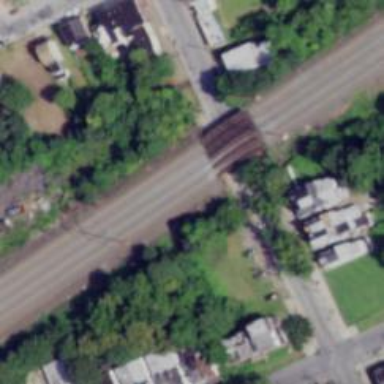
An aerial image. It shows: Railway bridge with electrified contact lines.